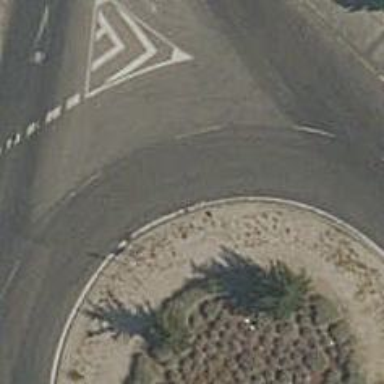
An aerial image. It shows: Secondary road made of asphalt leading to roundabout.